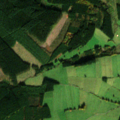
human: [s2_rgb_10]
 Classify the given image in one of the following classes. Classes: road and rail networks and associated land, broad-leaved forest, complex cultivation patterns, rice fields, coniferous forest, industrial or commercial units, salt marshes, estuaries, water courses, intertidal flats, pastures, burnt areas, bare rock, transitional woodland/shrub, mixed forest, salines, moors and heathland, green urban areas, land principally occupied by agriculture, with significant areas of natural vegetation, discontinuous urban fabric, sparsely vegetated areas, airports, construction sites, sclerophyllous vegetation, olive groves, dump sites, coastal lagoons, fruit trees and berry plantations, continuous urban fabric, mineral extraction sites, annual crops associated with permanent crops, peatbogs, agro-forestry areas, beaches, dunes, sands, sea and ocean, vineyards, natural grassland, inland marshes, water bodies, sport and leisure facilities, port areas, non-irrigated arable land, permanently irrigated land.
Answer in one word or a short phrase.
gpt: pastures, coniferous forest, mixed forest, transitional woodland/shrub